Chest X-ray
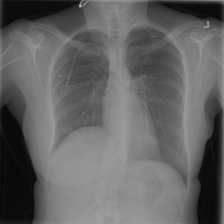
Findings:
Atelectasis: negative
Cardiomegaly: negative
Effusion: negative
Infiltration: negative
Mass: negative
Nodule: negative
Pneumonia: negative
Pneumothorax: negative
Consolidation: negative
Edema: negative
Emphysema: negative
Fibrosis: negative
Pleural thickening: negative
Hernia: negative